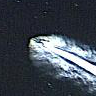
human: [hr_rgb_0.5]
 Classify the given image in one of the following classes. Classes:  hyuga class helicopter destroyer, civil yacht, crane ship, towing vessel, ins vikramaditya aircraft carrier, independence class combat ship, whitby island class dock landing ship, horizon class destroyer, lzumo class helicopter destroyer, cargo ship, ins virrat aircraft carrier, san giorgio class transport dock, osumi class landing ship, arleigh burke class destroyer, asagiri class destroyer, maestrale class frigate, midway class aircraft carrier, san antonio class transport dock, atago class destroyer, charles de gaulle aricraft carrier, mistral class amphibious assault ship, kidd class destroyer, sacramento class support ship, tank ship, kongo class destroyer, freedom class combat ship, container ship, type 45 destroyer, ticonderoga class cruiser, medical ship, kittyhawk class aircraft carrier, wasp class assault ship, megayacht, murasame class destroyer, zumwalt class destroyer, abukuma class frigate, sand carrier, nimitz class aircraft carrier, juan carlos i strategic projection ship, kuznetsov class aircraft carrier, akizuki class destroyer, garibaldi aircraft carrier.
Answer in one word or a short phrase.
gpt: Civil yacht